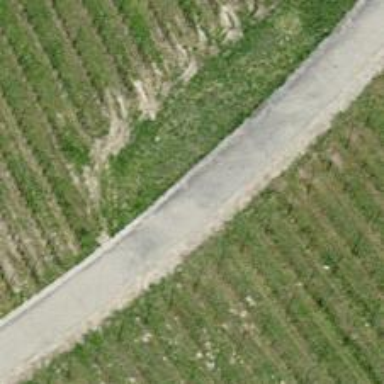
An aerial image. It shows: Well-maintained track road with grade 1 tracktype.